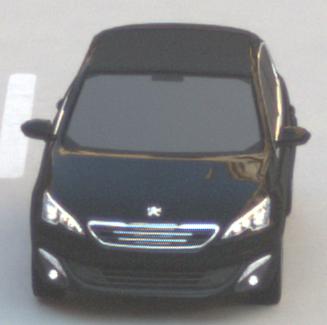
Make: Peugeot
Model: 308 VTi 82
Detailed model: 308 (II)
Model produced from: 2013/09
Model produced until: 2014/11
Doors: 5
Color: black
Road condition: dry road
Daytime: morning or afternoon
Contrast: low contrast